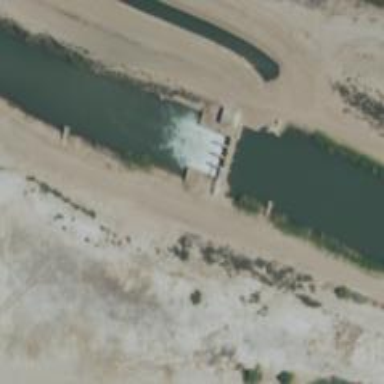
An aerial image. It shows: Dam across waterway.